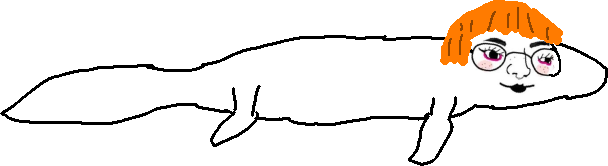
Label: 5_Animal